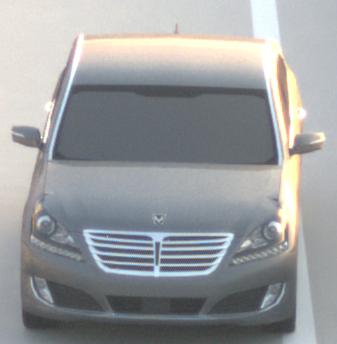
Make: Hyundai
Model: Equus
Detailed model: Gen. 2 VI
Model produced from: 2009
Model produced until: 2016
Doors: 4
Color: gray
Road condition: dry road
Daytime: dawn
Contrast: medium contrast